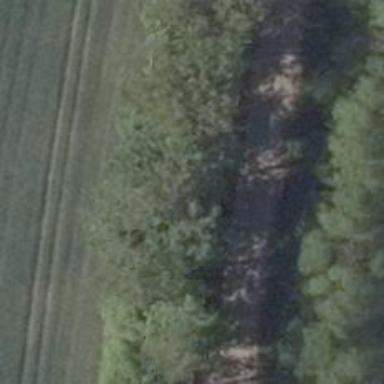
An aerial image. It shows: Row of trees in natural setting.